Question: In Xcode 5 there was an option which let us see the View how it will look in 3.5inches and 4 inches screen.

as highlighted in the red circle. i can't find this option in Xcode 6
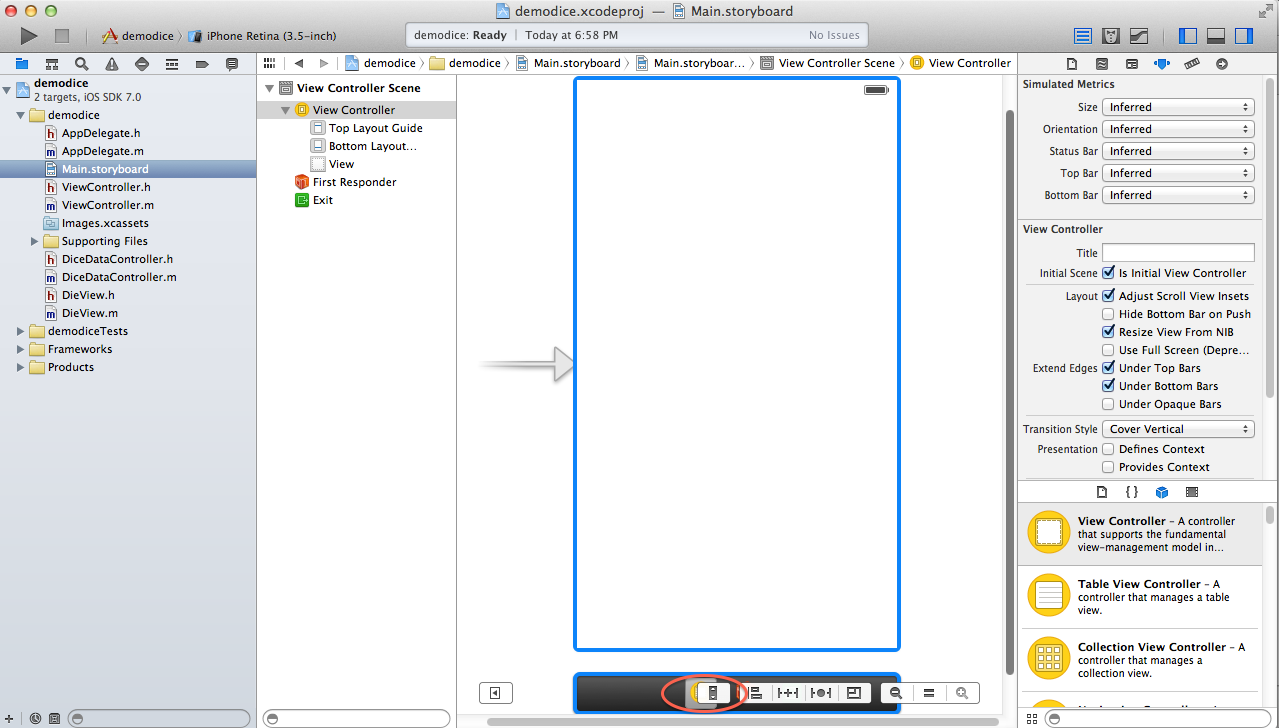
Answer: Fist of all you select View Controller than click on 'attributes inspector' 'size' field is show select your size see below